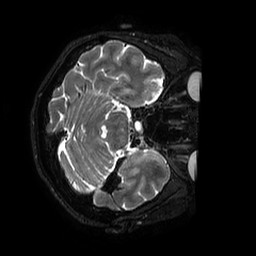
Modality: T2w
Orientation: axial
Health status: ill
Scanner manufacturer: philips
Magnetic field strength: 3 T
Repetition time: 2.5 s
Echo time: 0.331 s